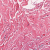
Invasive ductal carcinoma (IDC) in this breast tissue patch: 0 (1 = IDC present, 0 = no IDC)